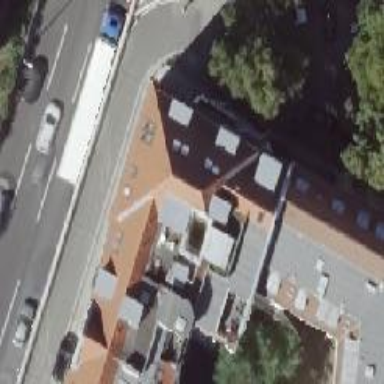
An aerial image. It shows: Pub.